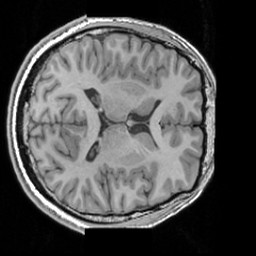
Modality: T1w
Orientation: axial
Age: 22
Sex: male
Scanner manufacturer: siemens
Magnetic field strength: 3 T
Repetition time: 1.63 s
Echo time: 0.00311 s